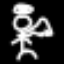
Label: angel